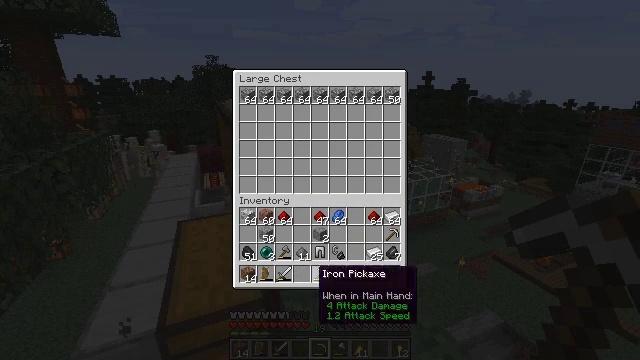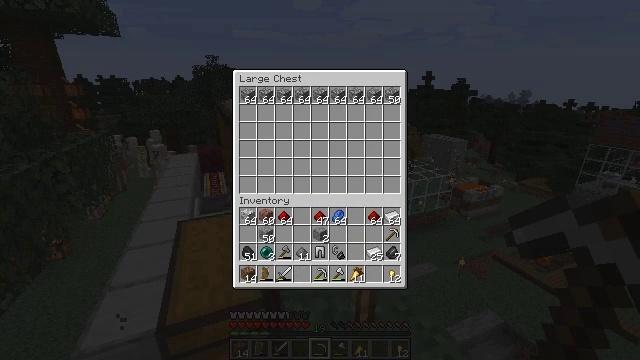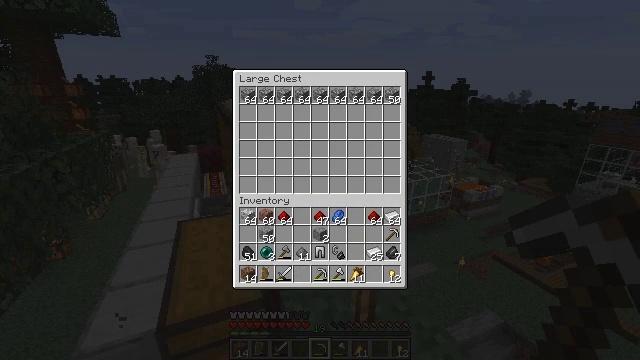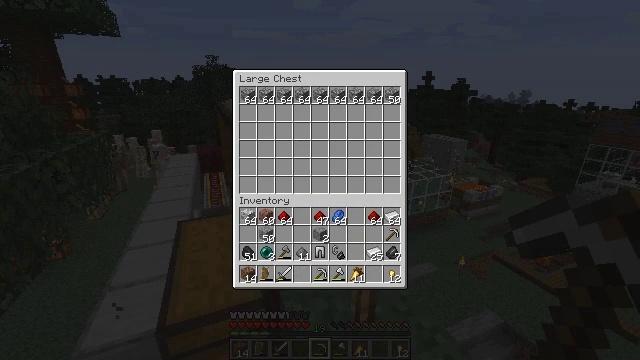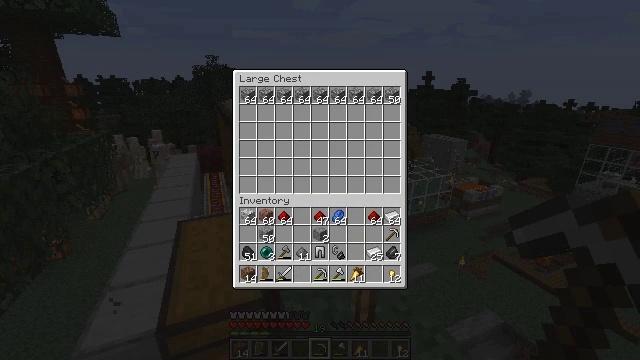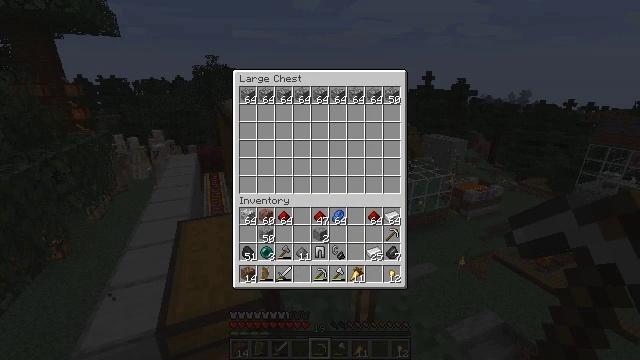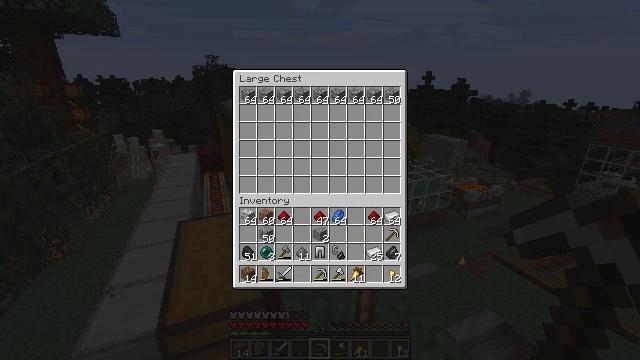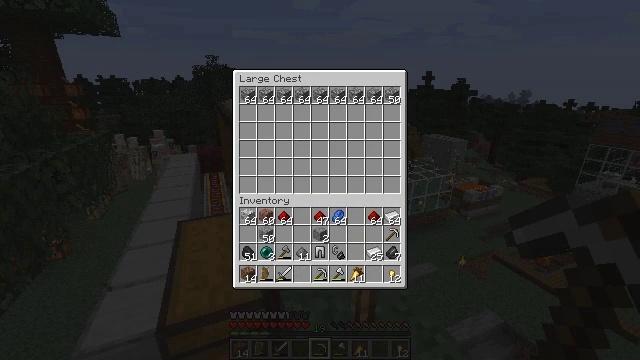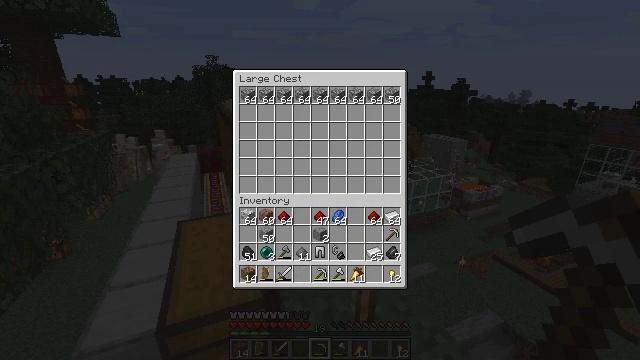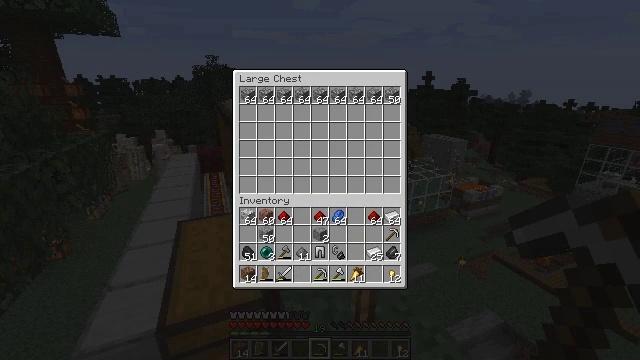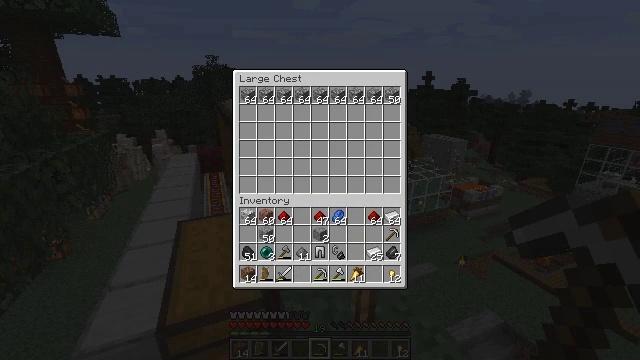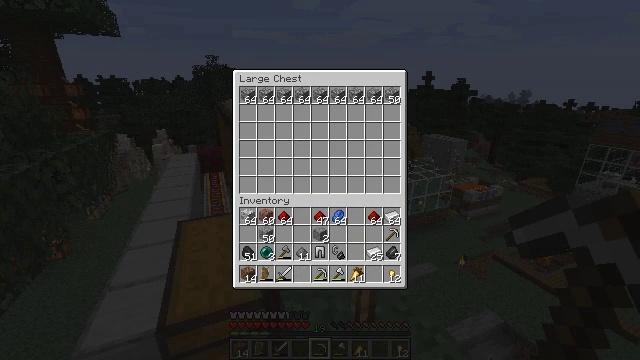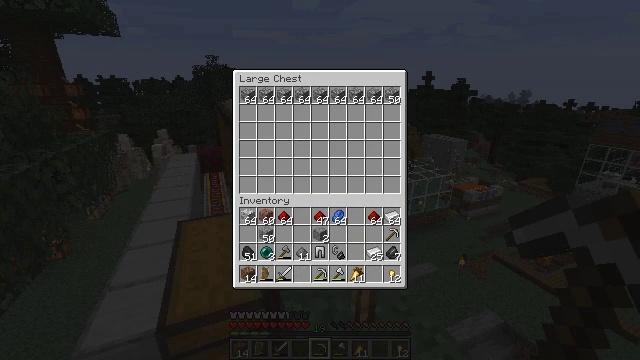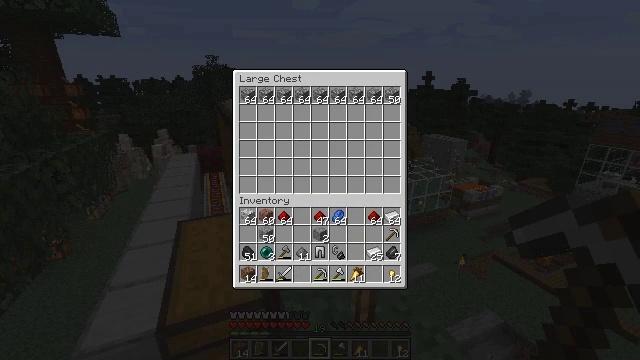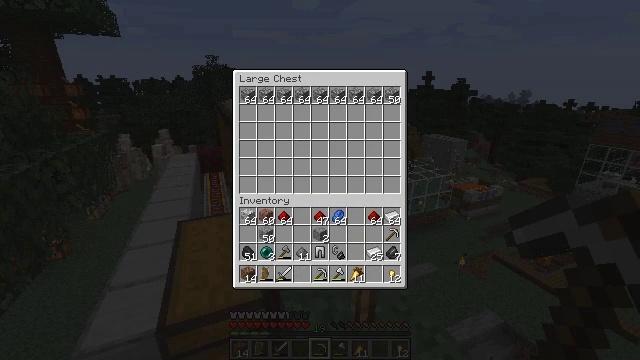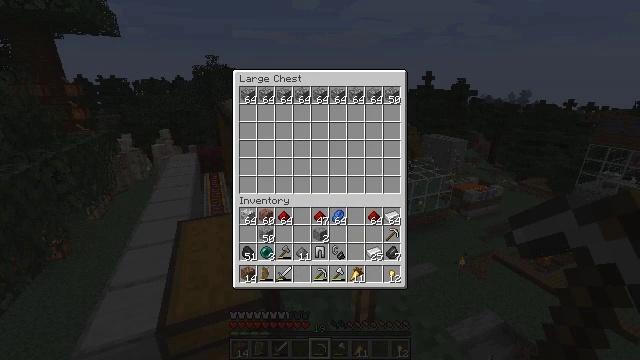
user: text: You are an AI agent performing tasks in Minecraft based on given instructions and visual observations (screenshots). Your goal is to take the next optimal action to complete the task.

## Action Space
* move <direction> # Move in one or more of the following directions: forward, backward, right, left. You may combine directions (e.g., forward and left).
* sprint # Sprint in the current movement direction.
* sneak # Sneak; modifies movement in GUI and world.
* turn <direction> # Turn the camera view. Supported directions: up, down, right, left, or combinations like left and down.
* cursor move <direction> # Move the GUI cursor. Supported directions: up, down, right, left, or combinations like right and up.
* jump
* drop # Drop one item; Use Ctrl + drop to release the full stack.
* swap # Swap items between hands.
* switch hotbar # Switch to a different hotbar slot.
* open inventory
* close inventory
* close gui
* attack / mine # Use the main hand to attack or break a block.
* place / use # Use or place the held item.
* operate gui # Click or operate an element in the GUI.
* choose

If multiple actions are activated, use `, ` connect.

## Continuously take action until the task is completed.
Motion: motion action
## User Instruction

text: Put iron ingots in the crafting grid to craft an iron block.
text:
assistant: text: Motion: sneak, turn right
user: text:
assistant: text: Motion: sneak, turn right and down
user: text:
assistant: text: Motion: sneak, turn right and down
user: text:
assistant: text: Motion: sneak, turn down
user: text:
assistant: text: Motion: sneak
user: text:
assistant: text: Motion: sneak
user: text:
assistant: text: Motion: sneak
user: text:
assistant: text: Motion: sneak
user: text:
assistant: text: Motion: sneak
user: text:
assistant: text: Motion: no_op
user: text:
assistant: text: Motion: no_op
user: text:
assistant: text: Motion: no_op
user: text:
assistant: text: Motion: no_op
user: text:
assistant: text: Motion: no_op
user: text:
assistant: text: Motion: no_op
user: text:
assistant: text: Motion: no_op
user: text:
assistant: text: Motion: no_op
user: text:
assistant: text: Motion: no_op
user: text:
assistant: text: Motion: no_op
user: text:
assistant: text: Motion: no_op
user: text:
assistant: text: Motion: no_op
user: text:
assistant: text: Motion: no_op
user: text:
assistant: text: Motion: no_op
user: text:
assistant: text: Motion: no_op
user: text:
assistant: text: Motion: no_op
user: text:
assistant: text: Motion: no_op
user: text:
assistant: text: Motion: no_op
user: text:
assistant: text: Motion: no_op
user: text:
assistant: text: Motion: no_op
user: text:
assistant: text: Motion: turn right and down